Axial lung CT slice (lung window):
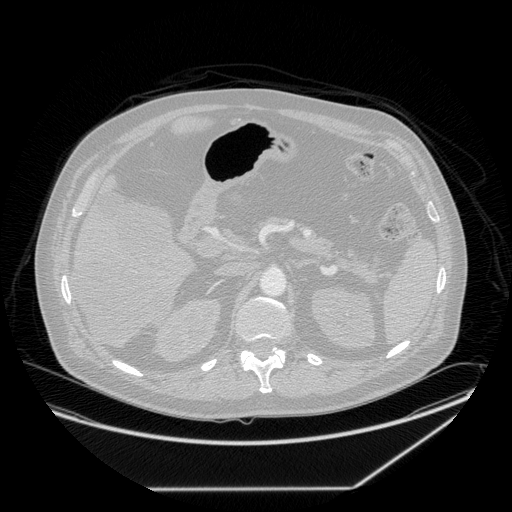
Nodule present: no